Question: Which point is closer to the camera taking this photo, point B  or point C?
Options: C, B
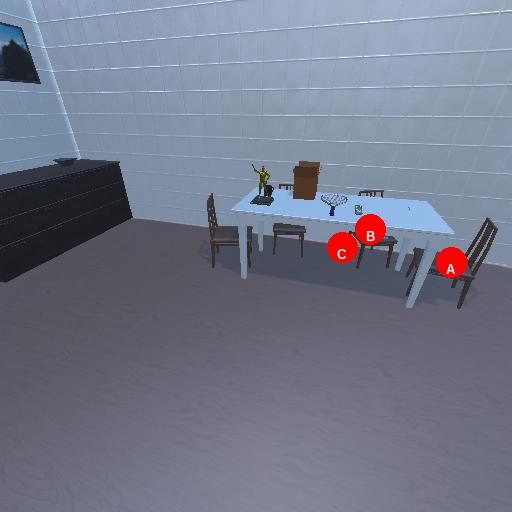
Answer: C